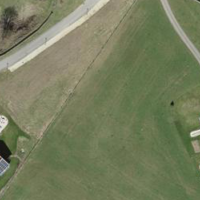
EUNIS habitat code: 55
Species observed at this site:
Anthoxanthum odoratum